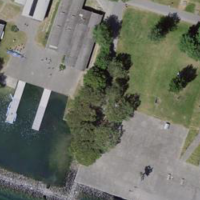
EUNIS habitat code: 53
Species observed at this site:
Chroicocephalus ridibundus
Cymbalaria muralis
Ficus carica
Cygnus olor
Parietaria judaica
Corylus avellana
Mergus merganser